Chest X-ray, PA view. Patient: 28 years old, sex F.
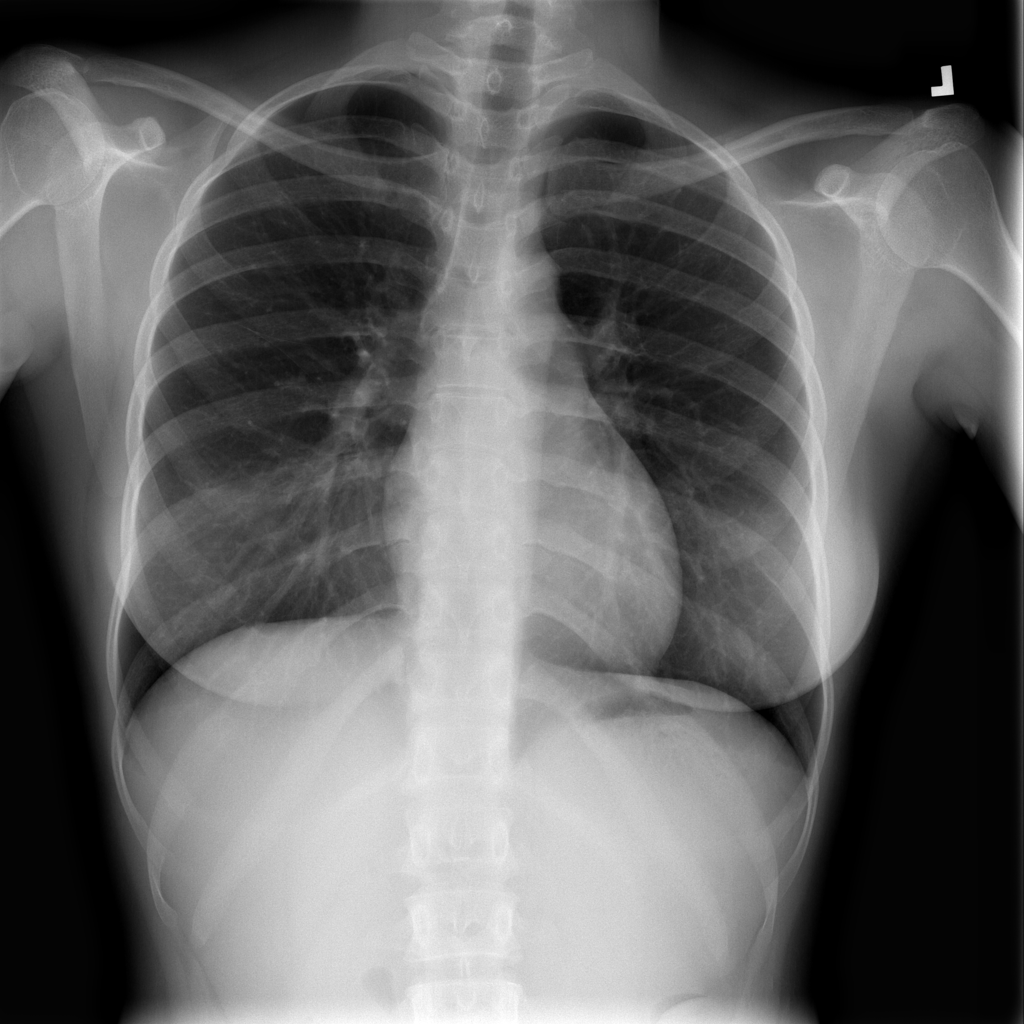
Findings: No Finding